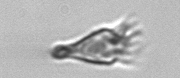
Label: Paratontonia_gracillima